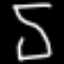
Label: hourglass